Question: Sentry can detect additional data associated with an exception such as:

How do you raise such an exception from Python (it's a Django app) with your own 'additional data' fields?.
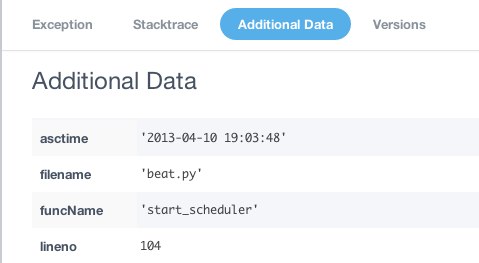
Answer: I log exceptions using the 'logging' library so after debugging the code a bit, I noticed the 'extra' parameter:
'''
import logging
logger = logging.getLogger('my_app_name')
def do_something():
try:
#do some stuff here that might break
except Exception, e:
logger.error(e, exc_info=1, extra={'extra-data': 'blah', })
'''
Passing exc_info=1 is the same as calling 'logger.exception'. However, 'exception()' does not accept kwargs, which are required for using the 'extra' parameter.
These values will show up in the 'Additional Data' section of the Sentry Error dashboard.